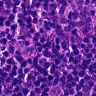
Metastatic tissue present: no